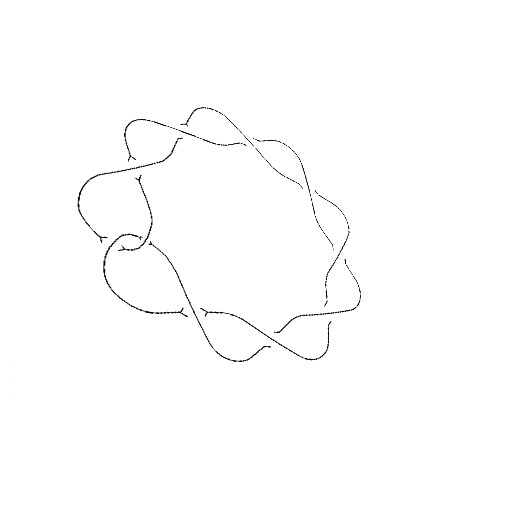
Crossing number: 10